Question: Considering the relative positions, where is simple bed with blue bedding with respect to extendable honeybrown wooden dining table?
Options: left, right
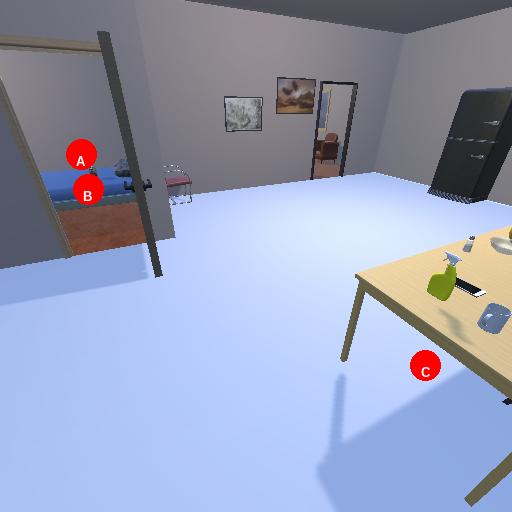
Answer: left